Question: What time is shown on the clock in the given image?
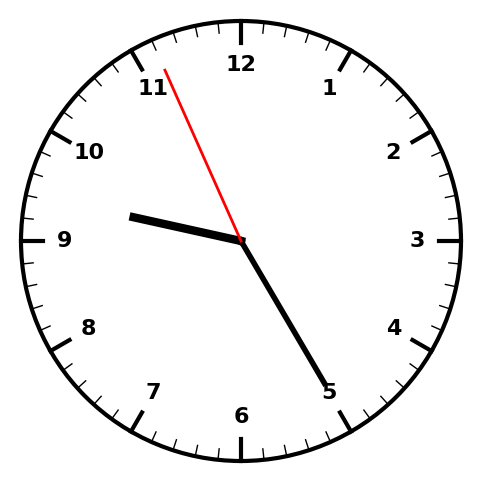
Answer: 09:24:56